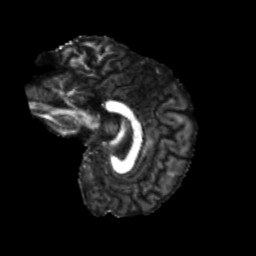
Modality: FA
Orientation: sagittal
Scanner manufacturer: siemens
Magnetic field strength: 3 T
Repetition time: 4 s
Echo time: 0.0594 s